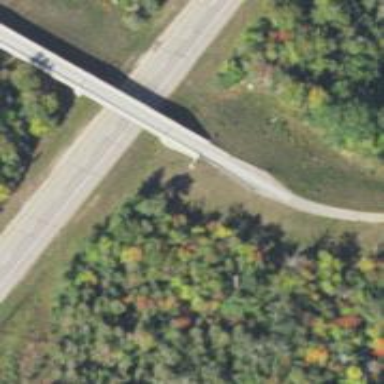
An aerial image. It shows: Viaduct bridge over asphalt path.